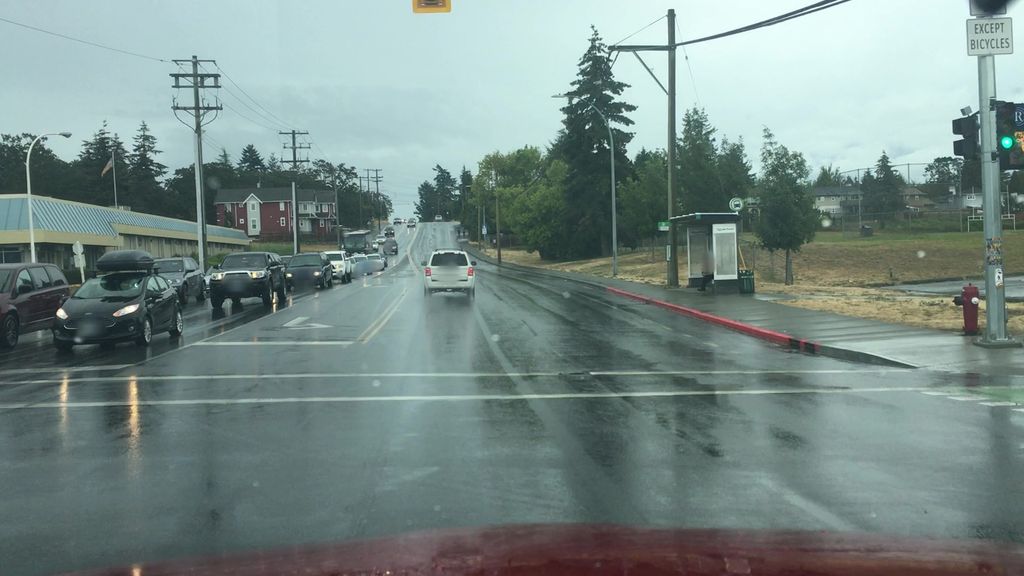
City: victoria